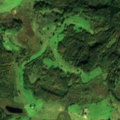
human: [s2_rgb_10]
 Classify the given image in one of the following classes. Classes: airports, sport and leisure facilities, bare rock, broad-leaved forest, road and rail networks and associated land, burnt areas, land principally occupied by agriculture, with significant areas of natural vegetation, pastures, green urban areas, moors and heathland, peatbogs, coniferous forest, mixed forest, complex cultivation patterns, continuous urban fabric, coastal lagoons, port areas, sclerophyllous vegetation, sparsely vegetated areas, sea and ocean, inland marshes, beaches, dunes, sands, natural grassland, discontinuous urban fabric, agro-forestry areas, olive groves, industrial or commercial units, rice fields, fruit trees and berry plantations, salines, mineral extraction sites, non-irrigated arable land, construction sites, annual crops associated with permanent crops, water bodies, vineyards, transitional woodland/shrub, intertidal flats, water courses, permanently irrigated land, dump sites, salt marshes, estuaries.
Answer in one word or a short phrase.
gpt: pastures, land principally occupied by agriculture, with significant areas of natural vegetation, broad-leaved forest, mixed forest